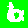
Digit: 6